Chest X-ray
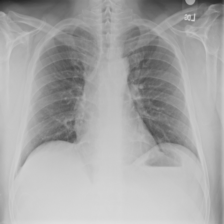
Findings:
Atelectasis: negative
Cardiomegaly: negative
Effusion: negative
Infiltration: negative
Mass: negative
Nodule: negative
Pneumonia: negative
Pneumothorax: negative
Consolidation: negative
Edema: negative
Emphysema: negative
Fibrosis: negative
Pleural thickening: negative
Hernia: negative